Question: I am creating a new ASP.NET MVC 4 application (actually my first MVC application) that is a part of my previous ASP.NET web forms application. I have never used ASP.NET inbuilt authentication methods in any of my project. This new MVC 4 app will be published on a sub-domain of previous app. Login will be done from previous app. A return url should be provided from MVC app to return back to current page if not logged in. However, New User Registration, Account Recovery options are already developed in previous web forms application and I don't want to replicate them in my new MVC application.
A cookie 'token' with token number will be issued from web form application on the event of successful login which will be shared to all domain like '*.maindomain.com'.
Now I want to merge my own token validation method with ASP.NET inbuilt methods so that I can make use of 'Authorize' and other security related options in my new MVC application.
In my previous application I have developed my custom user validation system in following way.
First, I have following related SQL Server tables

and following classes
'''
public class Token
{
public static uint GenerateToken(string userEmail, string password, bool isPersistent)
{
// this static function generates a uint type unique token number
// and put this in the cookie "token" using HttpContext.Current.Response object.
// if isPersistent is set to true then cookie will be persistent otherwise not
// if there is any problem in creating token then it will throw an Exception with proper message
// Possible causes of not generating a token are
// 1. Invalid useremail or password
// 2. 'State' value in 'Member' table is 'EmailPending' or 'Suspended' (there is an enum for MemberState
}
public Token(uint tokenNo, bool validateImmediately = false)
{
// simply load token details with a few filed from member table from database
// Call validate function if validateImmediately is set to true
// Throws an exception if token does not exists in the database
}
public void Validate()
{
// Checks for everything like MemberState is Active and Token status is also Active and throws exception if anything wrong
// and then check (LastAccessedOn.AddSeconds(TokenLife) < AppSettings.Now) is not true
// Call UpdateStatus function with new token status and current page from HttpContext in comment parameter
}
public void UpdateStatus((TokenStatus newStatus, string comment = "")
{
// simply write both newStatus and Comment in Token table
// and remove the token cookie if newStatus is not set to Active
}
public uint TokenNumber { get; private set; }
public uint MemberNumber { get; private set; } // from Member table
public string Name { get; private set; } // from Member table
public MemberState MemberState { get; private set; } // from Member table
public string MemberEmail { get; private set; } // from member table
public uint BusinsessNo { get; private set; } // from Business table
public DateTime CreatedOn { get; private set; }
public DateTime LastAccessedOn { get; private set; }
public uint TokenLife { get; private set; } // from member
public string CreatedIP { get; private set; }
public string LastIP { get; private set; }
public bool IsPersistent { get; private set; }
public TokenStatus Status { get; private set; }
public string Comment { get; private set; }
public static Token Current
{
get
{
if (_t == null)
_t = new Token(uint.Parse(HttpContext.Current.Request.Cookies["token"].Value));
return _t;
}
}
private static Token _t;
}
public class Member
{
// all member related operations like new member, send verification email and verify email
}
'''
For logging out user I simply call UpdateStatus like '(TokenSatus.Closed, "User logged out")'. This method will take care of cookie removal.
Note: Member class has a property 'bool IsAdmin'. You know why its for.
Please suggest me a best solution to develop authentication system according to my needs in MVC application. I am telling you again that options like 'New User', 'Account Recovery' and 'Email Verification' will be done in my previous ASP.NET web forms application. All I need to just put my 'Validate()' method of 'Token' class on right place in MVC application. I am really confused with several solution available on internet.
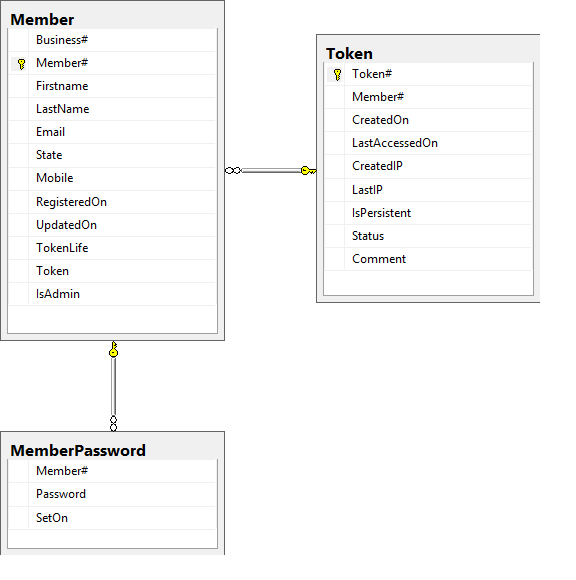
Answer: If you hand-roll your own authentication, the security can only be the as strong as how you store Ticket in client side cookie securely.
Normally, you want to encrypt the auth ticket/token and access via SSL. As long as you store the cookie securely at client side, it should not be an issue.
I also would like to suggest to take a look at how ASP.Net creates Form Authentication Ticket.
'''
var now = DateTime.UtcNow.ToLocalTime();
var ticket = new FormsAuthenticationTicket(
1, /*version*/
MemberID,
now,
now.Add(FormsAuthentication.Timeout),
createPersistentCookie,
TokenID, /*custom data*/
FormsAuthentication.FormsCookiePath);
var encryptedTicket = FormsAuthentication.Encrypt(ticket);
var cookie = new HttpCookie(FormsAuthentication.FormsCookieName, encryptedTicket)
{
HttpOnly = true,
Secure = FormsAuthentication.RequireSSL,
Path = FormsAuthentication.FormsCookiePath
};
if (ticket.IsPersistent)
{
cookie.Expires = ticket.Expiration;
}
if (FormsAuthentication.CookieDomain != null)
{
cookie.Domain = FormsAuthentication.CookieDomain;
}
_httpContext.Response.Cookies.Add(cookie);
'''
## How to create Principal Object
Once authenticated user is requested a page, you need to retrieve auth ticket from cookie, and create a Principal object.
'''
// In Global.asax.cs
void Application_AuthenticateRequest(object sender, EventArgs e)
{
HttpCookie decryptedCookie =
Context.Request.Cookies[FormsAuthentication.FormsCookieName];
FormsAuthenticationTicket ticket =
FormsAuthentication.Decrypt(decryptedCookie.Value);
var identity = new GenericIdentity(ticket.Name);
var principal = new GenericPrincipal(identity, null);
HttpContext.Current.User = principal;
Thread.CurrentPrincipal =HttpContext.Current.User;
}
// In action method, how to check whether user is logged in
if (User.Identity.IsAuthenticated)
{
}
'''
## Do I need to extend cookie expiration?
If you leave <URL>